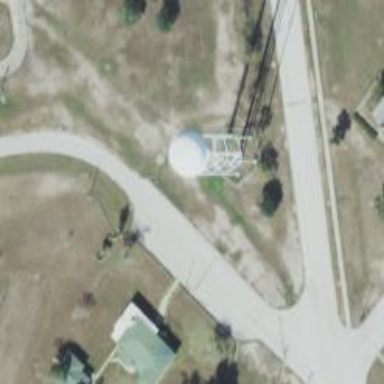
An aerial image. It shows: Water tower that is man-made.